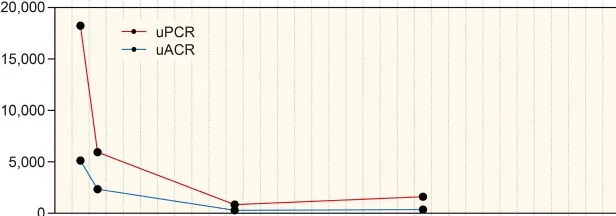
Timeline of the case after admission. (A-C) Time course of CK, myoglobin, plasma creatinine, and levels of uPCR and uACR.
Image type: chart (chart)